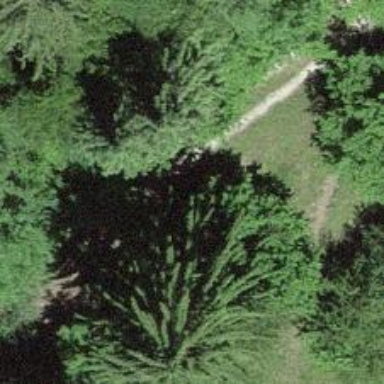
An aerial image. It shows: Unpaved path.